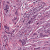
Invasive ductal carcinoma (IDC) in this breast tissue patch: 1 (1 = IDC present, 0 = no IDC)